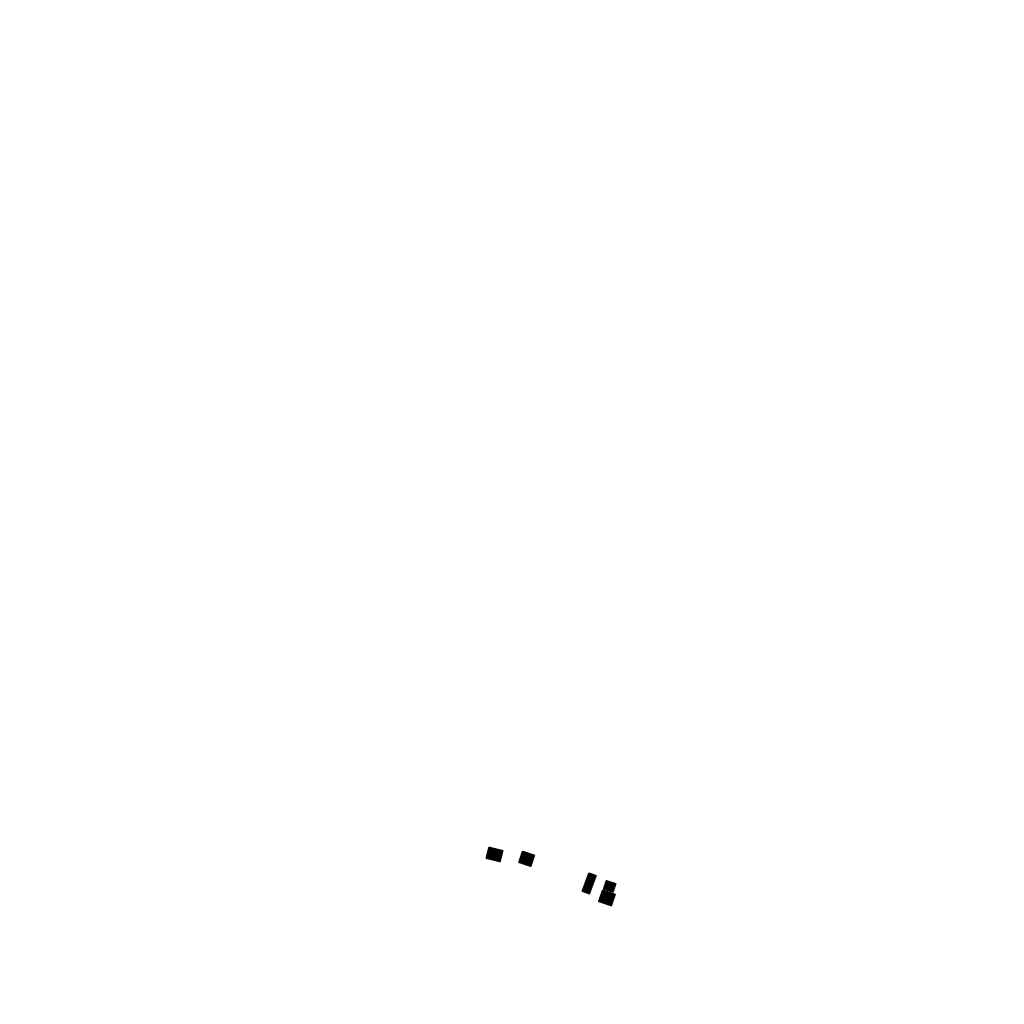
Tags: overhead vector_map, individual_rise, density_1, Building, 1.0 km²